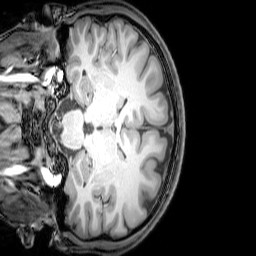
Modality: T1w
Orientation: coronal
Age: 20
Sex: male
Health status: healthy
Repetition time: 0.081 s
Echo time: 0.037 s